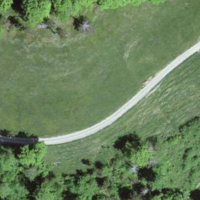
EUNIS habitat code: 44
Species observed at this site:
Pholidoptera griseoaptera
Omocestus viridulus
Pseudochorthippus parallelus
Euthystira brachyptera
Tettigonia cantans
Gomphocerippus rufus
Roeseliana roeselii